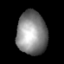
Tissue: lung
Cell type: Endothelial cells
Senescence score: 0.2284
Nuclear area (px): 1272
Mean DAPI intensity: 135.028